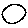
Label: circle